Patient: sex M, age 62
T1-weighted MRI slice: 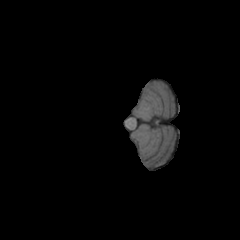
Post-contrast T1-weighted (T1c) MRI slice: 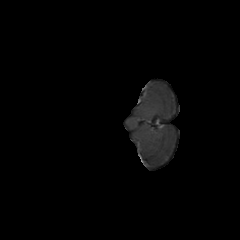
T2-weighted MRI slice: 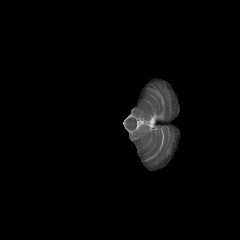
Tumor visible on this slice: no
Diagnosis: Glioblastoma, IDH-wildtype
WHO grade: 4